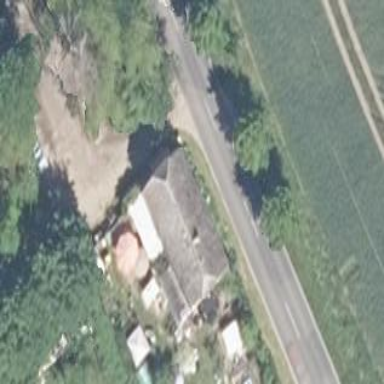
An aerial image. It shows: Simple house.